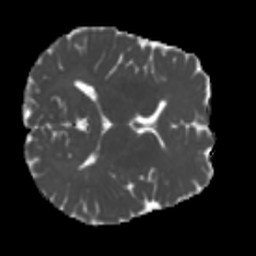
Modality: MD
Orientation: axial
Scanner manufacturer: siemens
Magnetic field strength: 3 T
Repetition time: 4 s
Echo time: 0.0594 s